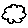
Label: cloud